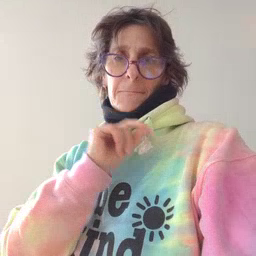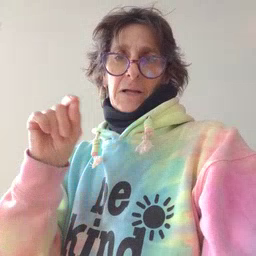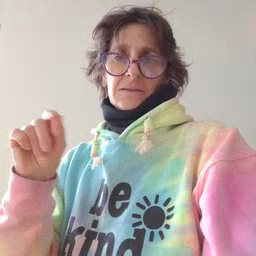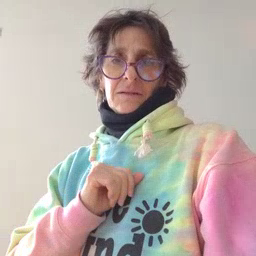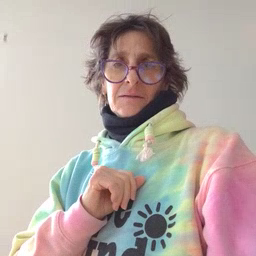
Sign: pencil